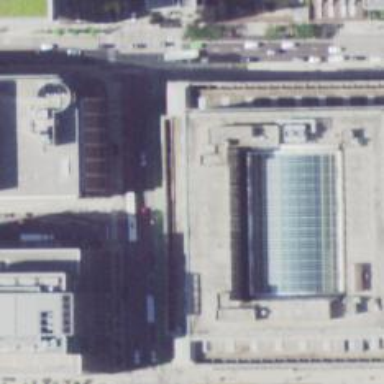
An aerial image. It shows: Historic building that serves as train station.